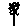
Label: flower